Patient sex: F
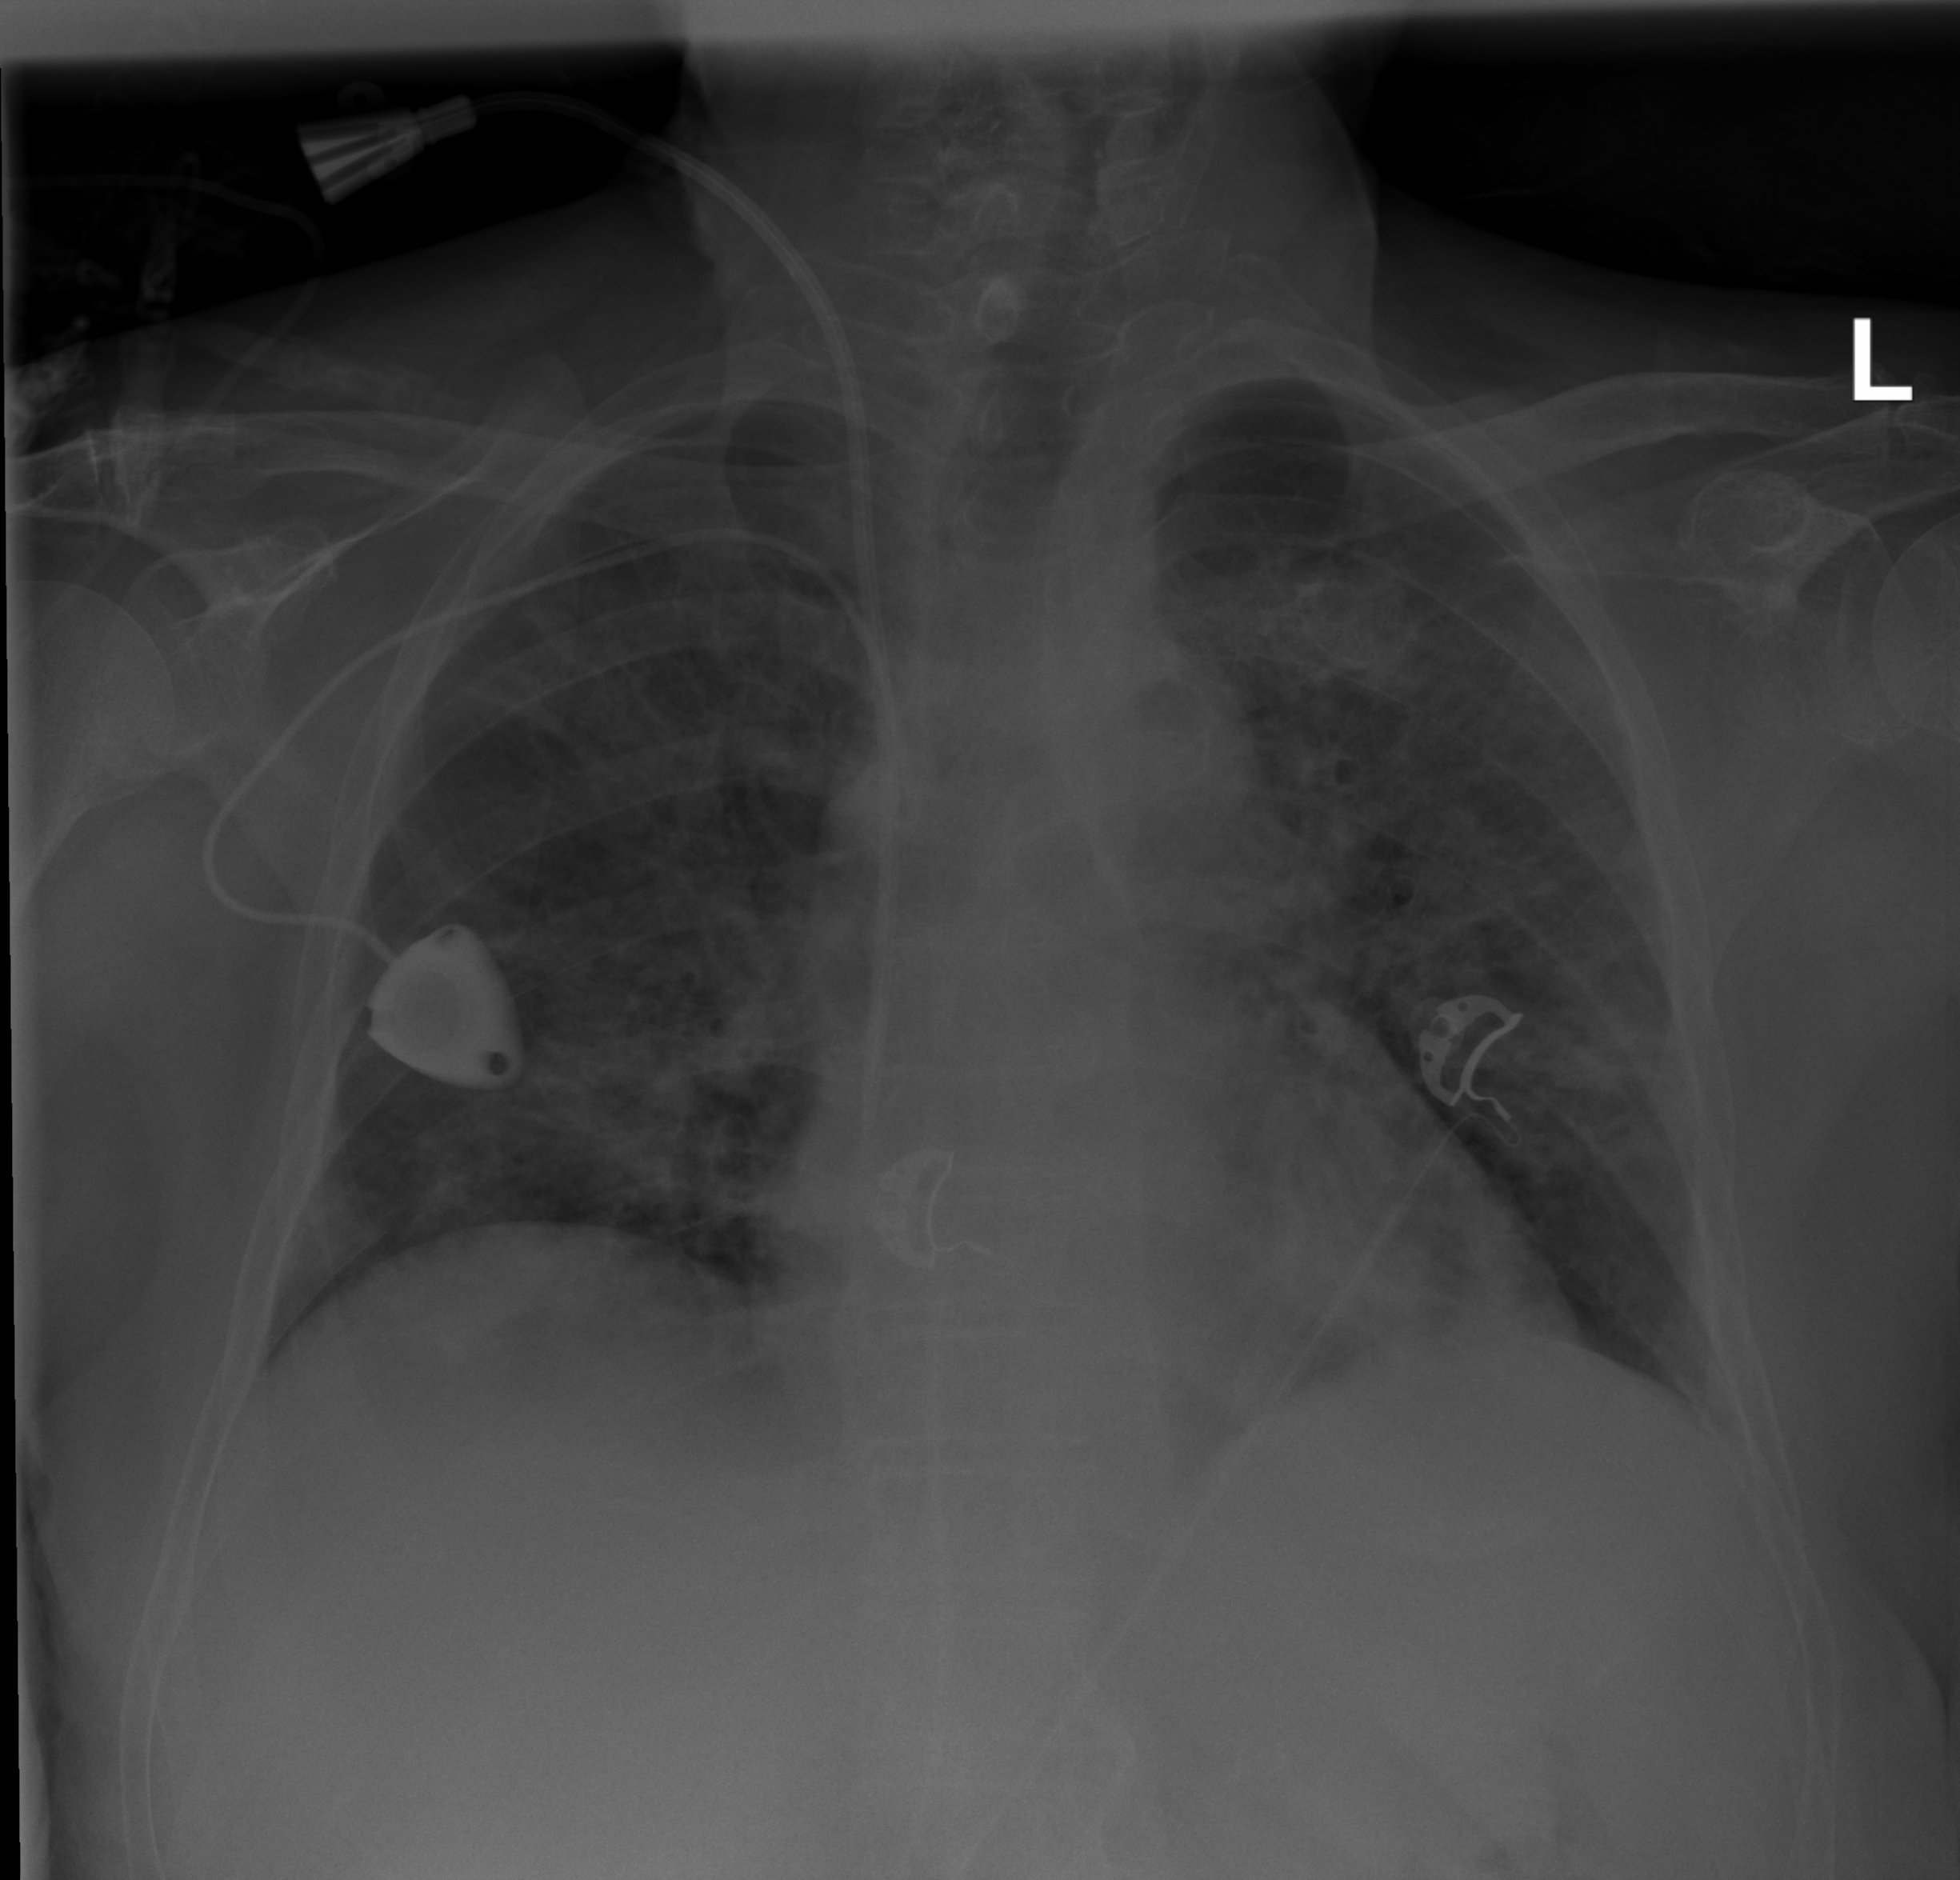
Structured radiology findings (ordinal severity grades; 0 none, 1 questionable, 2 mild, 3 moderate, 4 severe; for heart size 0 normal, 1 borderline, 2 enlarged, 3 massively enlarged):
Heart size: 0
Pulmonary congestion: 0
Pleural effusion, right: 0
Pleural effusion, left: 0
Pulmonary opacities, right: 3
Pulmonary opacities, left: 3
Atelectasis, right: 1
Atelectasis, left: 1